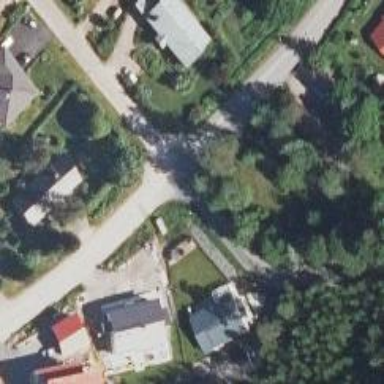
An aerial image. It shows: Uncontrolled crossing on the road.